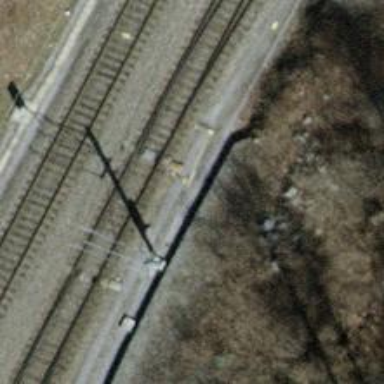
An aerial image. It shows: Railway switch.